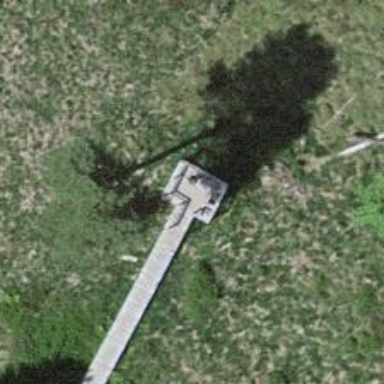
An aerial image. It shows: Boardwalk bridge over path.